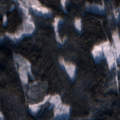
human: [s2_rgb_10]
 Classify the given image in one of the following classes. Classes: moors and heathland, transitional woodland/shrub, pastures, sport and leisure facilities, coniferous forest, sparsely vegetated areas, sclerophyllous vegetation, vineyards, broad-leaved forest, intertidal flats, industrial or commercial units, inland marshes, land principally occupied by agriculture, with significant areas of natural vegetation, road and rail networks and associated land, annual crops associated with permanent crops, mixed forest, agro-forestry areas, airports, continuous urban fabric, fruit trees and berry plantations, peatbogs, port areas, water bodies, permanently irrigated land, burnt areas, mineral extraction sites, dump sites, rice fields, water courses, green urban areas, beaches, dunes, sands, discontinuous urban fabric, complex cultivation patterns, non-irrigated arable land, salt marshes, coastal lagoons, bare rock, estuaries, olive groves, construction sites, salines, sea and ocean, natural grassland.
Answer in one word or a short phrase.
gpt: coniferous forest, mixed forest